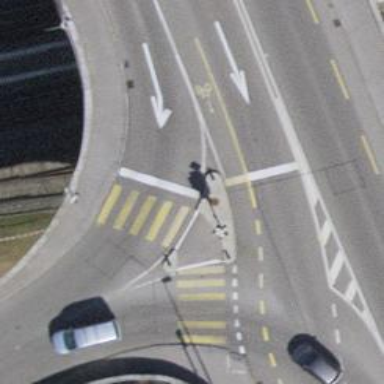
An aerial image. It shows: Traffic calming island.